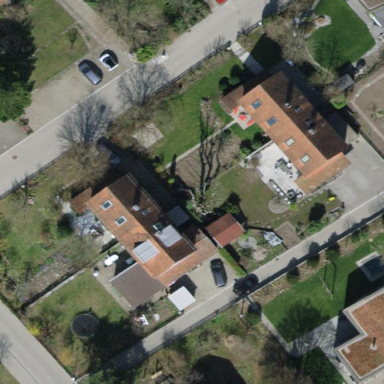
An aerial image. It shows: Semi-detached house with gabled roof.